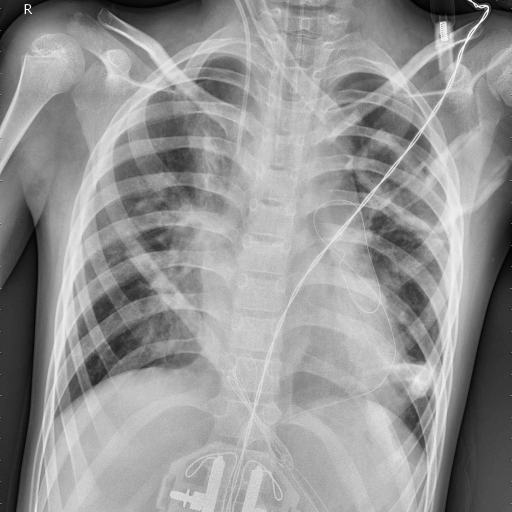
Finding: PNEUMONIA